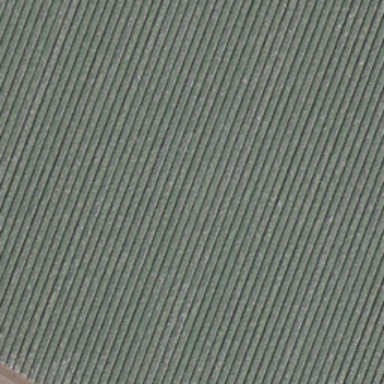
There is a piece of formland .